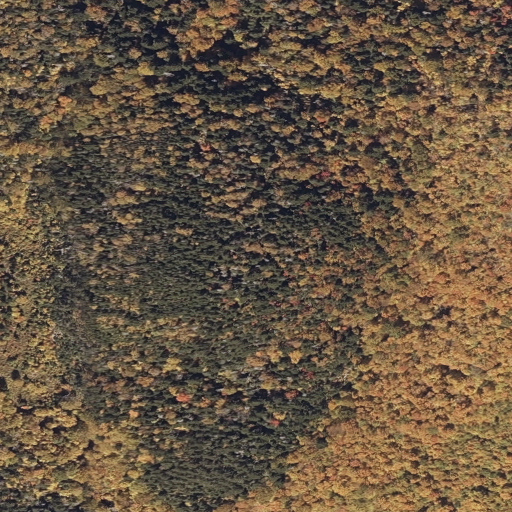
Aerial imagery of mountain in Maine named Spruce Mountain containing evergreen forest, mixed forest, and deciduous forest